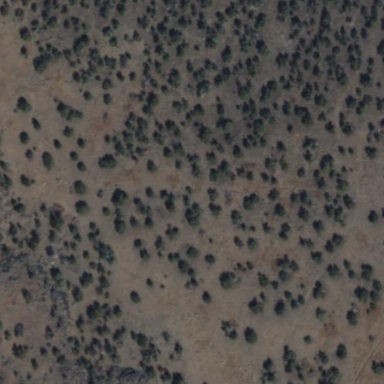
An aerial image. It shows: Area covered in scrub vegetation.